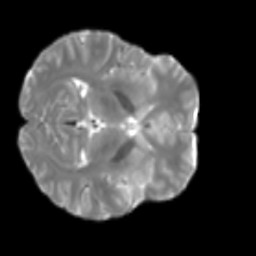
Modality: T2w
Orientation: axial
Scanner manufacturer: siemens
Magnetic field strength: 3 T
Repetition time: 4 s
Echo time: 0.0594 s